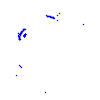
Particle: pion